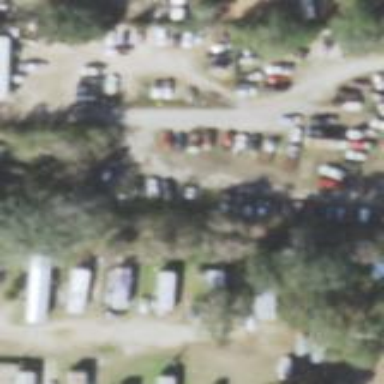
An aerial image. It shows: Residential area known as trailer park.